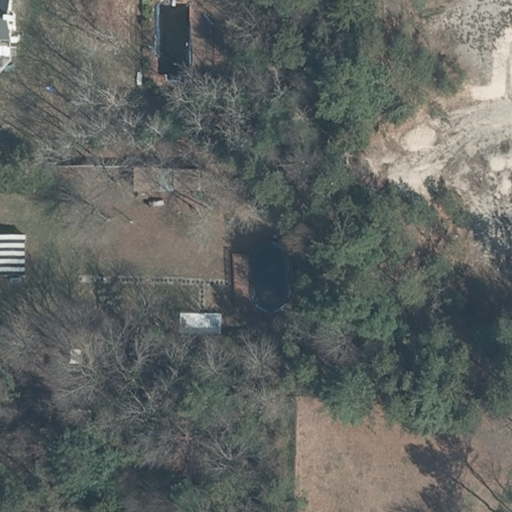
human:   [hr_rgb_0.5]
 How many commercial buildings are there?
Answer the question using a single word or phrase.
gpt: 0

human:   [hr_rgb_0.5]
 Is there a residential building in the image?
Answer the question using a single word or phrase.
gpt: yes

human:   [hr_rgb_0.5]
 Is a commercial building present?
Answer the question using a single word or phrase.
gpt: no

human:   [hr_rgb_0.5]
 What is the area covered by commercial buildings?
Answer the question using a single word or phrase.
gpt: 0m2

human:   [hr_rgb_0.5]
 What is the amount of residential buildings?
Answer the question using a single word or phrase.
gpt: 2

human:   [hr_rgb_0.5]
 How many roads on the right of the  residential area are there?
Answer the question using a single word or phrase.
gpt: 0

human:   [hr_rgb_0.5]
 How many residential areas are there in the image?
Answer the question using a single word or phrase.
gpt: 1

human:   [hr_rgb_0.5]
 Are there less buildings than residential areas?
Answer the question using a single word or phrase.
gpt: no

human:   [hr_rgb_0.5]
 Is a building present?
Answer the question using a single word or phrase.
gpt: yes

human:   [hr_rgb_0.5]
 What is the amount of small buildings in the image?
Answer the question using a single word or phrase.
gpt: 1

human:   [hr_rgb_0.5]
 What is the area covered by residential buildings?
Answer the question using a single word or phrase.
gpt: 647m2

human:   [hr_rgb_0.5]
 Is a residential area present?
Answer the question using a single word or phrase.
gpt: yes

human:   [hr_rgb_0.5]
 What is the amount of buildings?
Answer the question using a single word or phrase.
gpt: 3

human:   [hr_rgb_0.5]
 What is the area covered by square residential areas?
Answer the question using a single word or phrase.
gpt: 0m2

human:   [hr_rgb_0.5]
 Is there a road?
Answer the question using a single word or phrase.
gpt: no

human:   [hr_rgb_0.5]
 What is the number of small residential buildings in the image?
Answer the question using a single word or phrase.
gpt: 0

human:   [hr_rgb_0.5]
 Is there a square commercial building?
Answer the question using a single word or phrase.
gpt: no

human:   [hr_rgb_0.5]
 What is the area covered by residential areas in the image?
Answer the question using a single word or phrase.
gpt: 9196m2

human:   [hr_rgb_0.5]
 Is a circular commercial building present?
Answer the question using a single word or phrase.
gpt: no

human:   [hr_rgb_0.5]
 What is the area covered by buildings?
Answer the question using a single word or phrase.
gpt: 708m2

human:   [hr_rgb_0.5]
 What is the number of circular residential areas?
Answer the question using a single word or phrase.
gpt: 0

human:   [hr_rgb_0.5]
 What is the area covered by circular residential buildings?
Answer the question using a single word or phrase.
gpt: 0m2

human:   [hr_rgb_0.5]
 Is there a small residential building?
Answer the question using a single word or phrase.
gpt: no

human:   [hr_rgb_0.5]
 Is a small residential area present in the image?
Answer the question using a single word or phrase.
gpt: no

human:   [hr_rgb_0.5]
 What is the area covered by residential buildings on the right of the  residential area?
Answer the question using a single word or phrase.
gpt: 0m2

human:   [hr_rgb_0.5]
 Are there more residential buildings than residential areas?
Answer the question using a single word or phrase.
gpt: yes

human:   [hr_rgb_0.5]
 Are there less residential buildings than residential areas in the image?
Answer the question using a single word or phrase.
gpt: no

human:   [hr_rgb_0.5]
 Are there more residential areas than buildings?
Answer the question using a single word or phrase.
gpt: no

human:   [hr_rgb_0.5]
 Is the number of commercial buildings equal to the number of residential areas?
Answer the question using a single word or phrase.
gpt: no

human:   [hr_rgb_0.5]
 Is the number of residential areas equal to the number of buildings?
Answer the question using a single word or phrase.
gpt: no

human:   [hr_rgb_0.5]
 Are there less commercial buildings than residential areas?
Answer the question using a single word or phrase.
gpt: yes

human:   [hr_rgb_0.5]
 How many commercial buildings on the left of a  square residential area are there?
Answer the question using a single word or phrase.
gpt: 0

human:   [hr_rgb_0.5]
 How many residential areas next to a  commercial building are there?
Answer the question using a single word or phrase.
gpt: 0

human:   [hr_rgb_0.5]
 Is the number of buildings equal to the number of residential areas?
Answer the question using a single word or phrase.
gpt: no

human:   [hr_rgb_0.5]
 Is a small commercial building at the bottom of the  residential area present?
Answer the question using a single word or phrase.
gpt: no

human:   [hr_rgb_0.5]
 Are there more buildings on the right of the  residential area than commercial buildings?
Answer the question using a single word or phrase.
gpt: no

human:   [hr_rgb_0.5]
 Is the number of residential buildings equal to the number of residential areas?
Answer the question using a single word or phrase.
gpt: no

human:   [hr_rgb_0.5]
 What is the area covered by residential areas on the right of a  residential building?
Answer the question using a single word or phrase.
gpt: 9196m2

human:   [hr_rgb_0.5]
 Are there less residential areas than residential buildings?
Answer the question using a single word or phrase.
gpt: yes

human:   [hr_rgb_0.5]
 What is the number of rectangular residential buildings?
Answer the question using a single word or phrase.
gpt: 0

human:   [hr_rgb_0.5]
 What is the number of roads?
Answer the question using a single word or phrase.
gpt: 0

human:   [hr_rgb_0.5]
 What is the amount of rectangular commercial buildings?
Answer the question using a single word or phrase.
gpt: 0

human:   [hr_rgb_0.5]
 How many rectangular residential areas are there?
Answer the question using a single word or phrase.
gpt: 0

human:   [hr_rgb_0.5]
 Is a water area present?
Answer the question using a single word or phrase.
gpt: no

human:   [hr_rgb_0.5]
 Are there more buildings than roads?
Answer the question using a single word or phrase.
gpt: yes

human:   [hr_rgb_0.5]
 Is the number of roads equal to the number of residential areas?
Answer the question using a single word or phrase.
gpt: no

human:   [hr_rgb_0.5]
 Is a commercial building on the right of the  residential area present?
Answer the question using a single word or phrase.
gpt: no

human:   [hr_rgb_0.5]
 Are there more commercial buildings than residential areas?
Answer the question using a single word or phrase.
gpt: no

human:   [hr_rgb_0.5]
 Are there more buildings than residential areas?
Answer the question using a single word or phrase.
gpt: yes

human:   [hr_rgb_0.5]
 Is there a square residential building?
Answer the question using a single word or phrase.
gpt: no

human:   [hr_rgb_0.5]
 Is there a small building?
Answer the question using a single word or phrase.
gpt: yes

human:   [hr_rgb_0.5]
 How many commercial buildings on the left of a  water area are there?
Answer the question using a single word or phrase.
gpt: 0

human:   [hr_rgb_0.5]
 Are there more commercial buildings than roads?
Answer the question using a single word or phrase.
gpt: no

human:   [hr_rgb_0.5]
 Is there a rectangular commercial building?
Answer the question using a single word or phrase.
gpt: no

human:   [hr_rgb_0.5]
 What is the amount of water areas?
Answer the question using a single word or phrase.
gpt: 0

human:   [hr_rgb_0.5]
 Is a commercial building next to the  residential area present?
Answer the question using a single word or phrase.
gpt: no

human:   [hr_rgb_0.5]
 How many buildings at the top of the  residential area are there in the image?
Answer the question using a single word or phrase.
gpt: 0

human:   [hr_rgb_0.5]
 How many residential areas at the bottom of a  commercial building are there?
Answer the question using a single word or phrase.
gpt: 0

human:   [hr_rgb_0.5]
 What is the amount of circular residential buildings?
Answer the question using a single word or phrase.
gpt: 0

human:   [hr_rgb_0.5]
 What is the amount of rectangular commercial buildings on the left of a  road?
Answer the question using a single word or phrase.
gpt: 0

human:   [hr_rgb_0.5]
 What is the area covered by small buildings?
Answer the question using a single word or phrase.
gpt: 60m2

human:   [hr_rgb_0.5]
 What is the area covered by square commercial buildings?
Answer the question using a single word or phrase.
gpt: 0m2

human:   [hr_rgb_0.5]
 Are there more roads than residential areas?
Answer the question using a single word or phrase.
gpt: no

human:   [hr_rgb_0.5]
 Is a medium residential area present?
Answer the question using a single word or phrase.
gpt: no